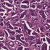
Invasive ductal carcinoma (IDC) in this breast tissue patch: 1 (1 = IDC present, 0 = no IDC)